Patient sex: M
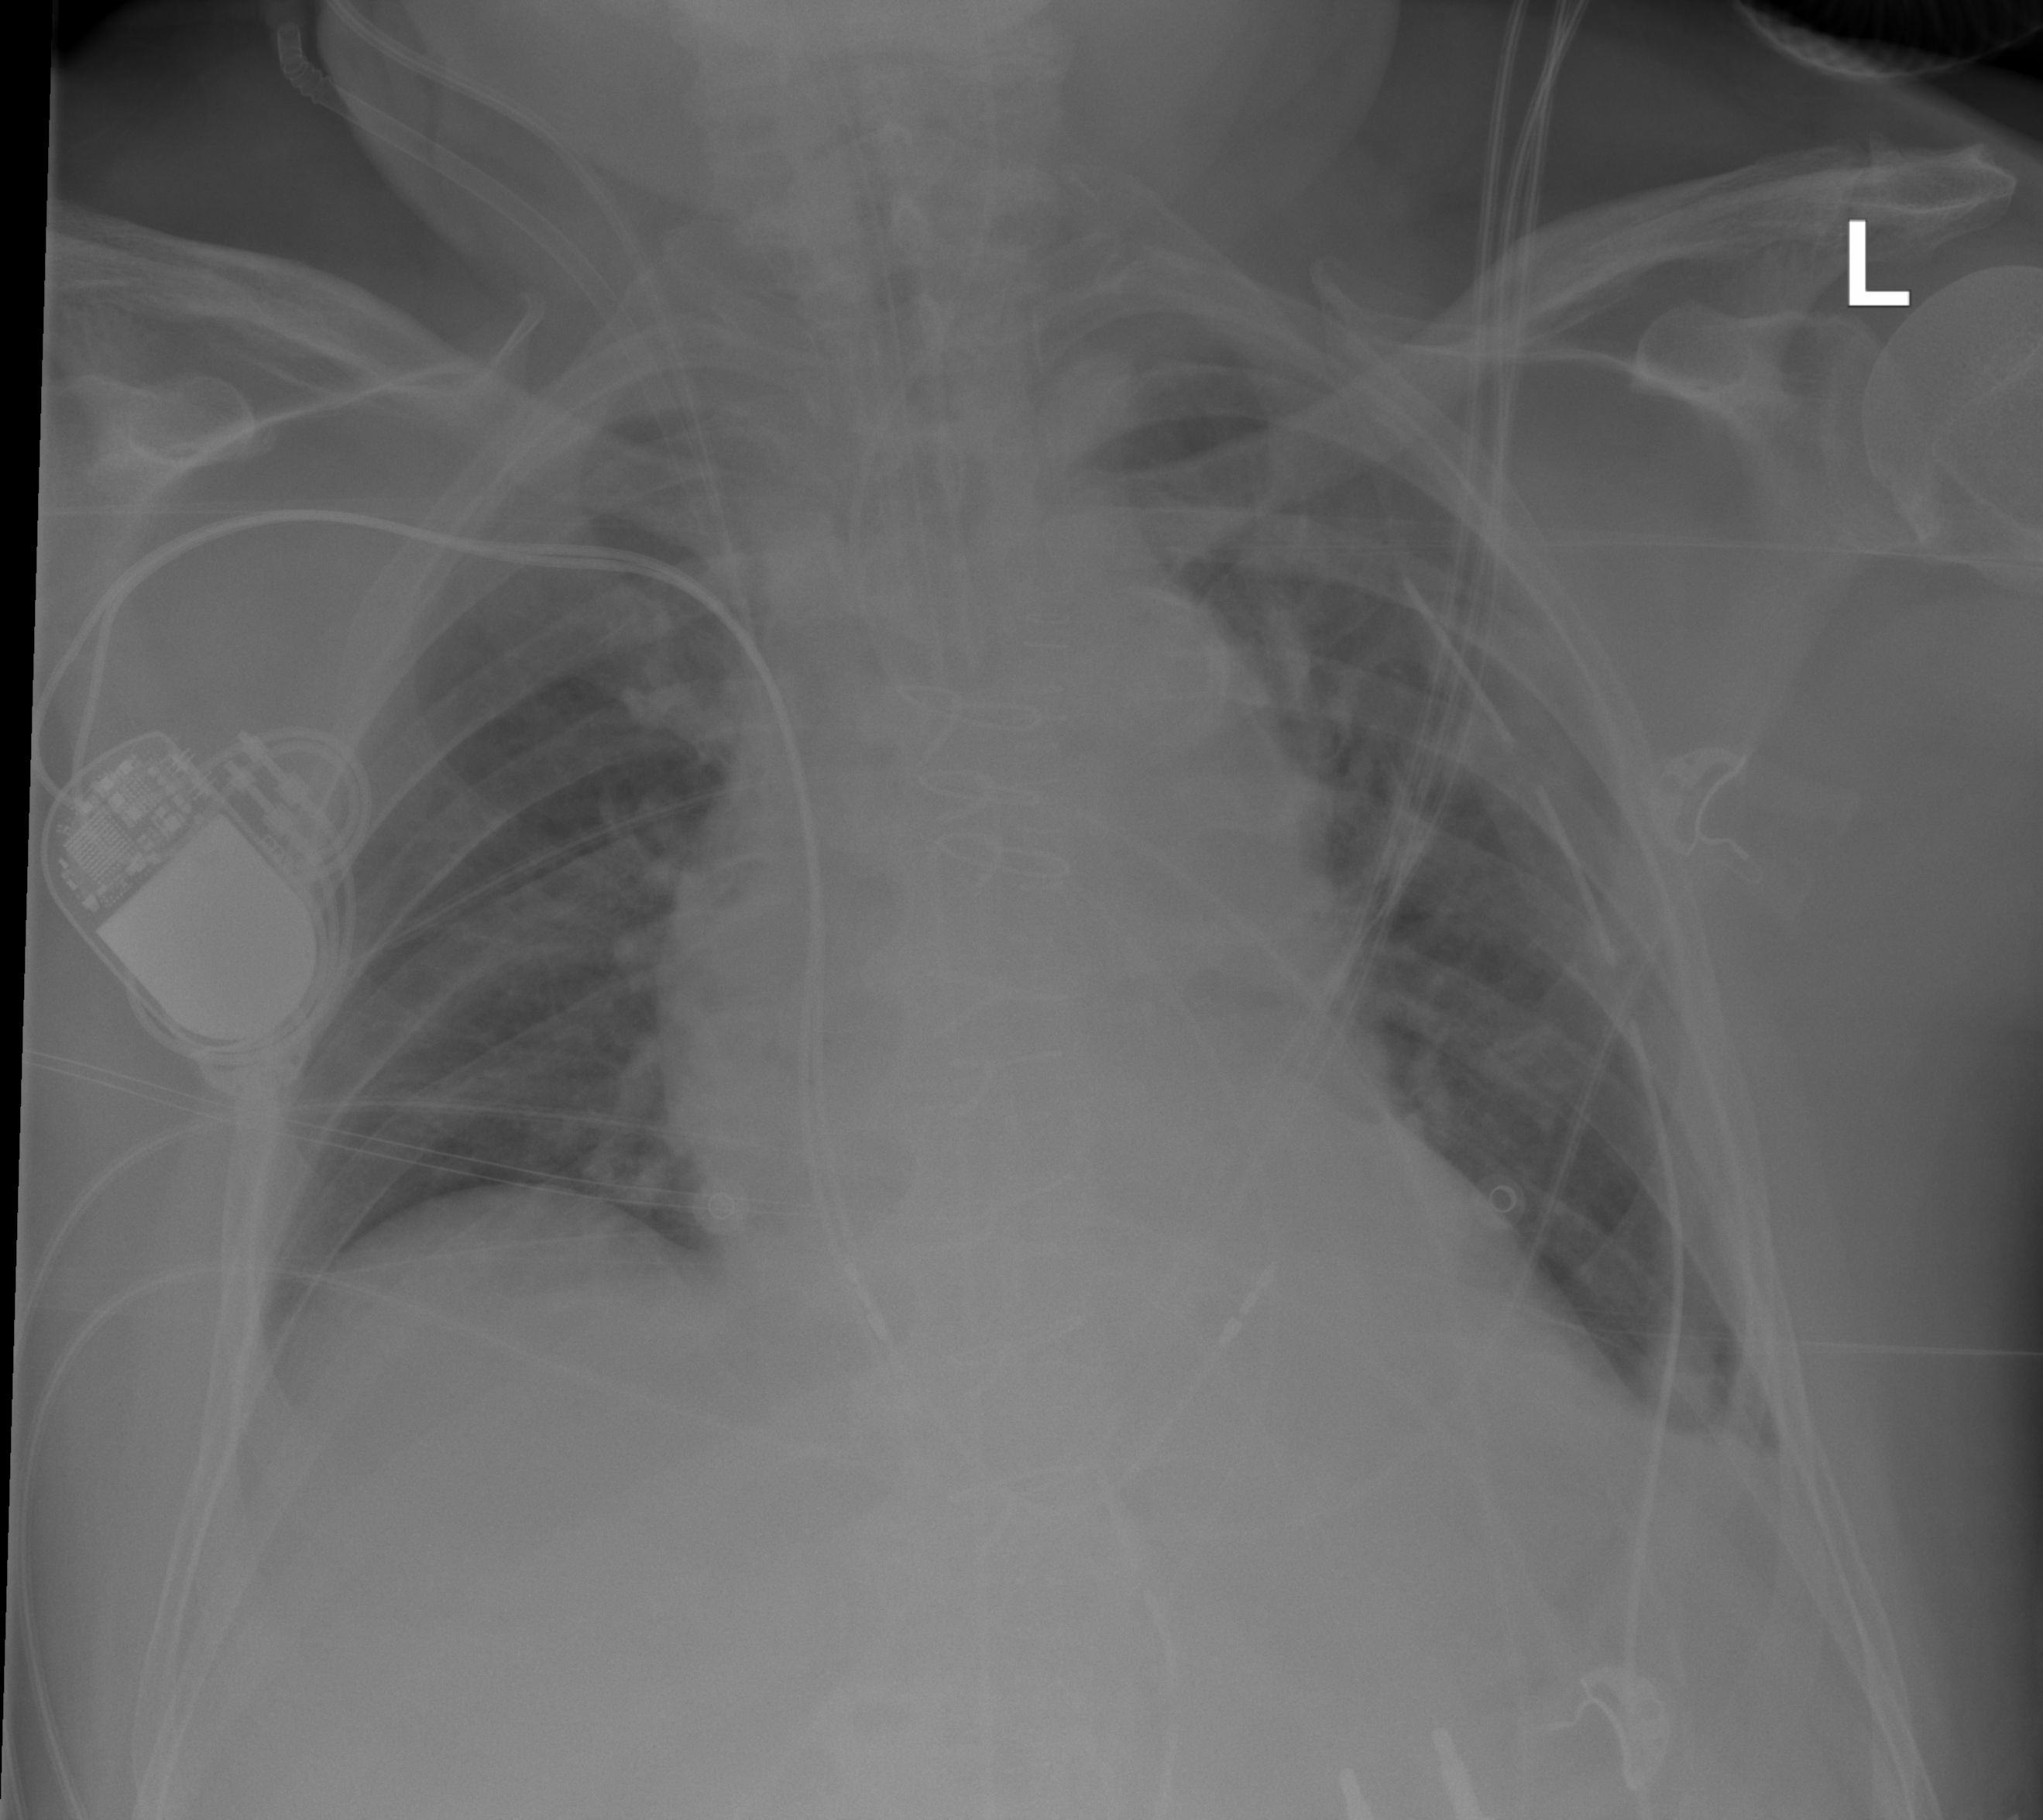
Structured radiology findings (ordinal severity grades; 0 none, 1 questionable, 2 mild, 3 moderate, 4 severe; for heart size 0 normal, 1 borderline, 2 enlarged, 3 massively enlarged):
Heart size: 2
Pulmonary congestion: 2
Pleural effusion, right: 1
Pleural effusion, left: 2
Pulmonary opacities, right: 0
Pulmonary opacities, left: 0
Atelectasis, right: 0
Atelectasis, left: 2